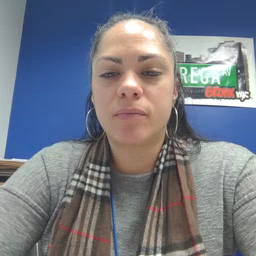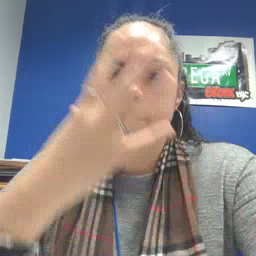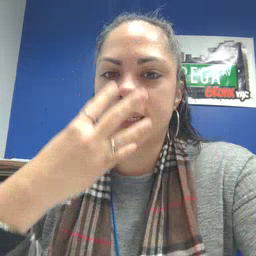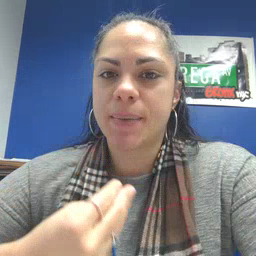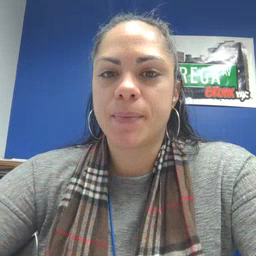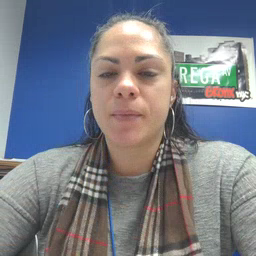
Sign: sleep